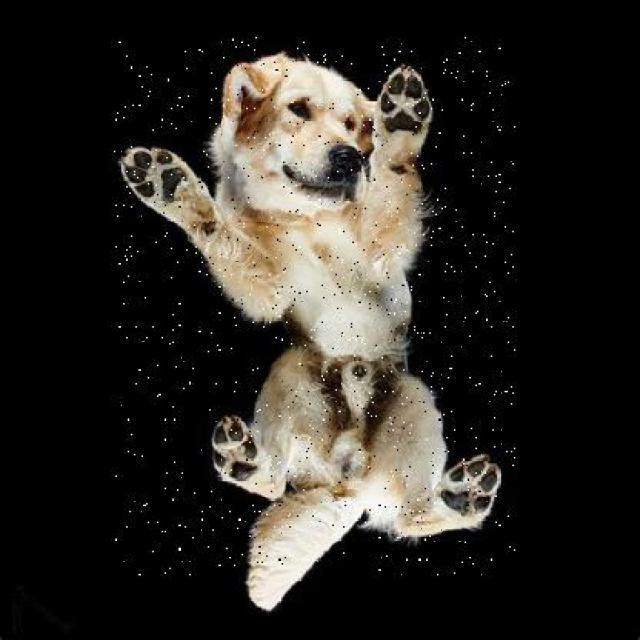
Healthy canine skin — no visible lesions, inflammation, or abnormalities. The skin and coat appear normal.